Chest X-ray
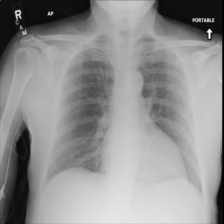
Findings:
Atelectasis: negative
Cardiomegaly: negative
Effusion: negative
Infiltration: negative
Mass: negative
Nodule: negative
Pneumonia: negative
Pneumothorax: negative
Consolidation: negative
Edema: negative
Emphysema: negative
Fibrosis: negative
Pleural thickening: negative
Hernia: negative